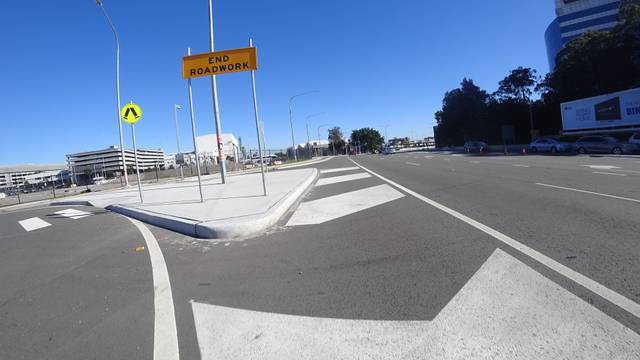
Region: Australia
Coordinates: -33.932, 151.185